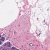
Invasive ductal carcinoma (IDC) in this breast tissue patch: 0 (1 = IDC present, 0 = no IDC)